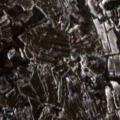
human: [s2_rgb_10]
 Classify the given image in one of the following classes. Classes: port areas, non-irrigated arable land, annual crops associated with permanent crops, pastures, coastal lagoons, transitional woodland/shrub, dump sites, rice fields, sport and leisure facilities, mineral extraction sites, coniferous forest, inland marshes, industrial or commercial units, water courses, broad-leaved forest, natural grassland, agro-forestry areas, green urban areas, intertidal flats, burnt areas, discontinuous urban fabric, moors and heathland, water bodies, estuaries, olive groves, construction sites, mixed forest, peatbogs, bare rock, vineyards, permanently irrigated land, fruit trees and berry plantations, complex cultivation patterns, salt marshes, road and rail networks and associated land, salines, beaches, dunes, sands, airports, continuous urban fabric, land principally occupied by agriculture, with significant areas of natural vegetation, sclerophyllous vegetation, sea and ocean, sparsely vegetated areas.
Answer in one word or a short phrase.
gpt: non-irrigated arable land, land principally occupied by agriculture, with significant areas of natural vegetation, broad-leaved forest